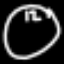
Label: clock